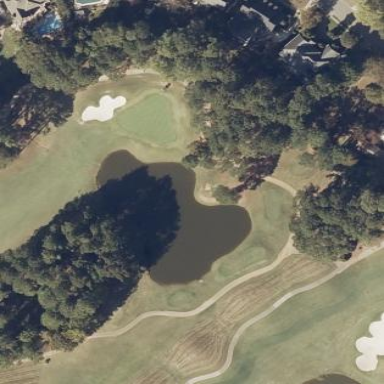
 serving as water hazard for golf course."